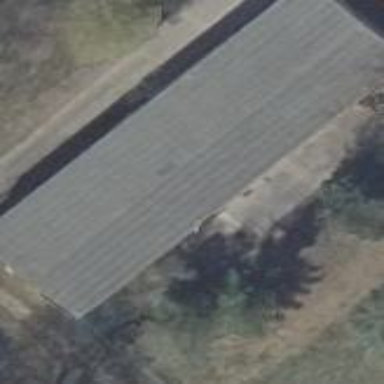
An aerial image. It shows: Beige building with flat roof.